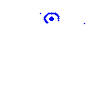
Particle: pion